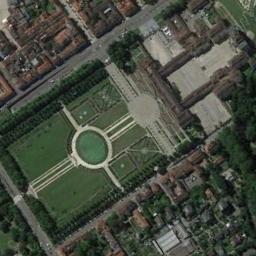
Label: palace